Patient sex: M
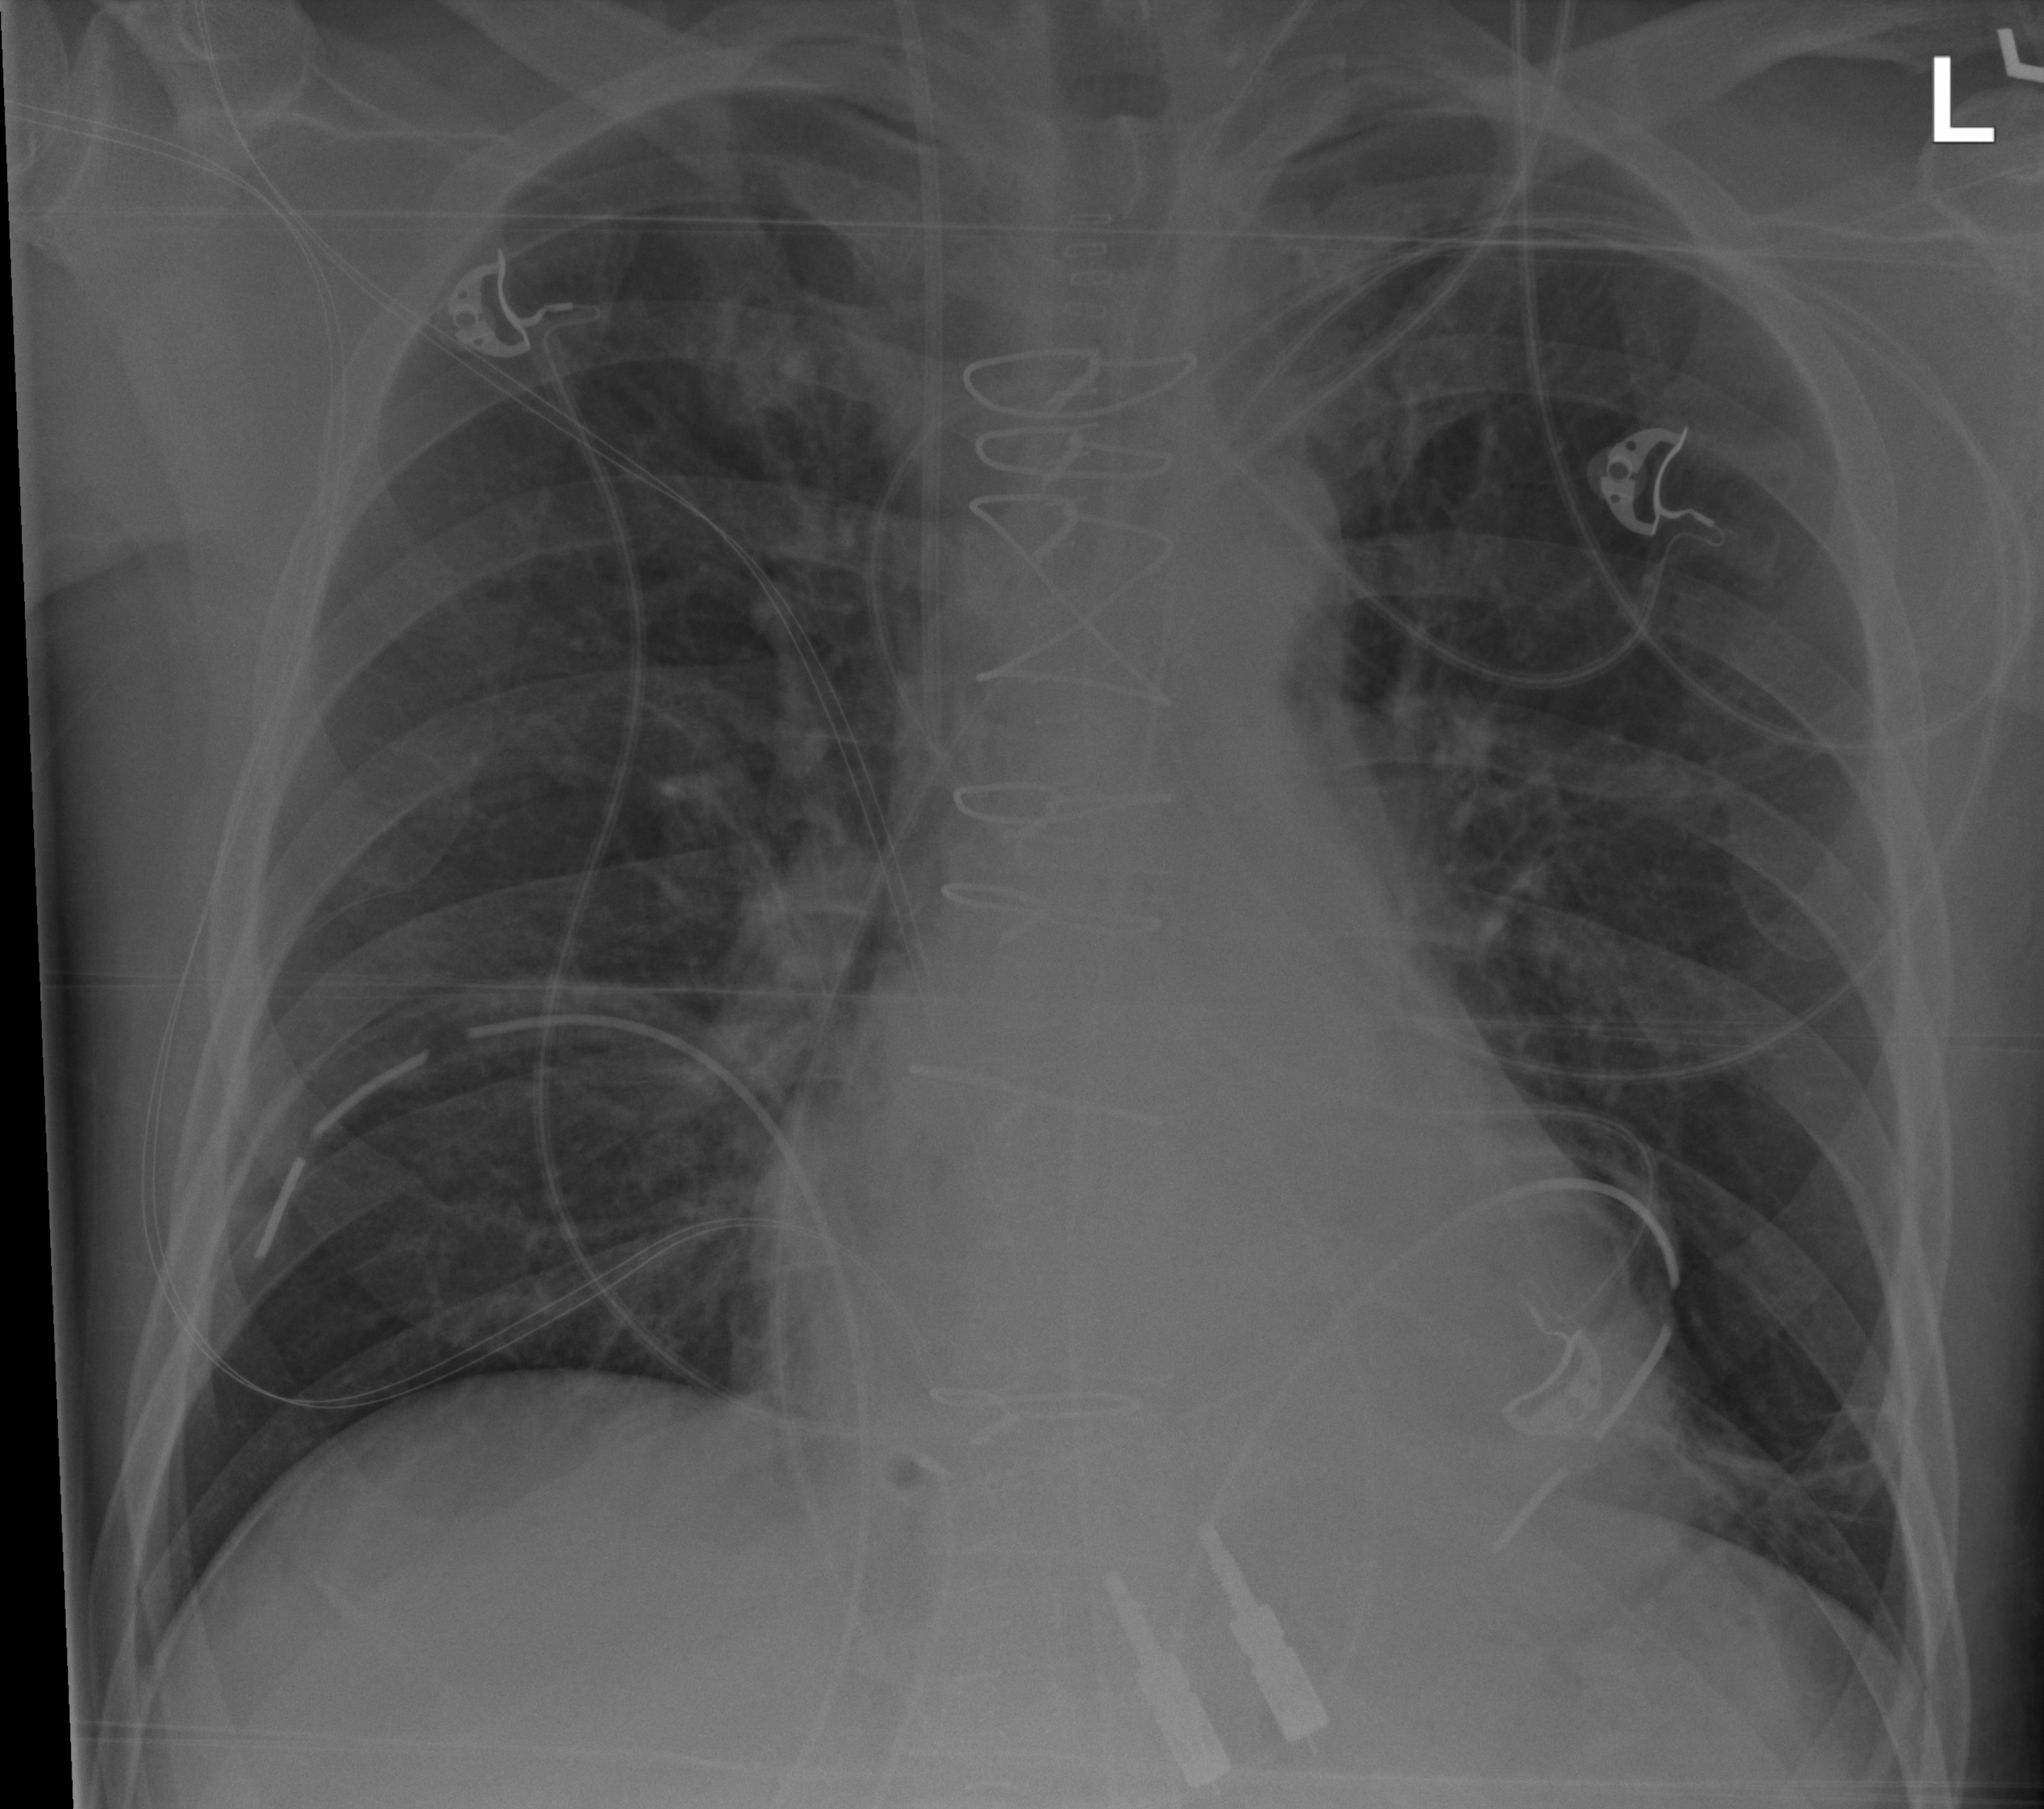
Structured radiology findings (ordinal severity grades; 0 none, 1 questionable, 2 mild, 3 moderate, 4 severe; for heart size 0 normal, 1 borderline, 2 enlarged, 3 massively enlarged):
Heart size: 0
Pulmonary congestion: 0
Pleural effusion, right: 0
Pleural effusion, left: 0
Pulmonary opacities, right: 2
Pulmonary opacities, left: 1
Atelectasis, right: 2
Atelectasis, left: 1